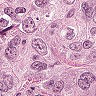
Metastatic tissue present: yes